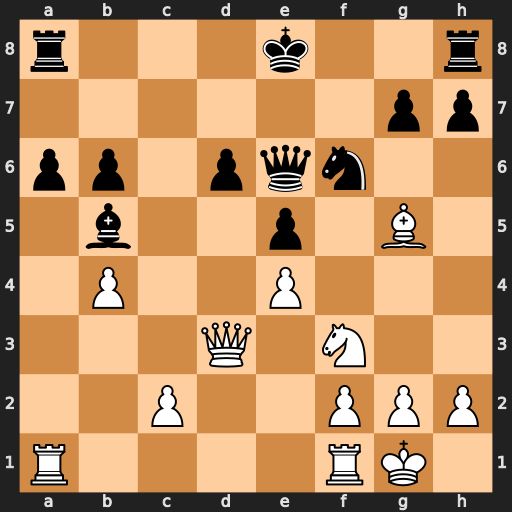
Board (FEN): r3k2r/6pp/pp1pqn2/1b2p1B1/1P2P3/3Q1N2/2P2PPP/R4RK1
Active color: w
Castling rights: kq
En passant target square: -
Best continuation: Qxb5+ axb5 Rxa8+ Kf7 Rxh8